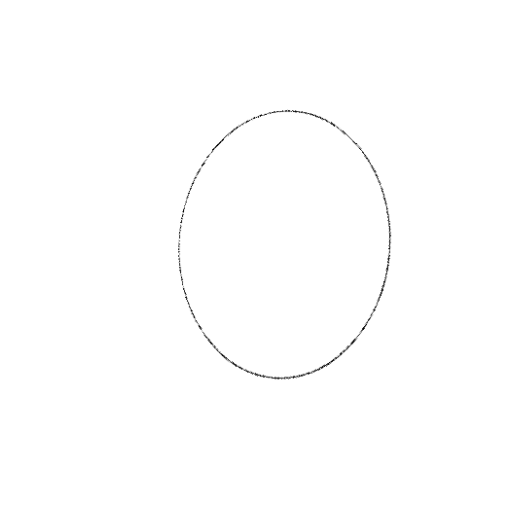
Crossing number: 0